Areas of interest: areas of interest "Sinopec Bulong Gas Station"
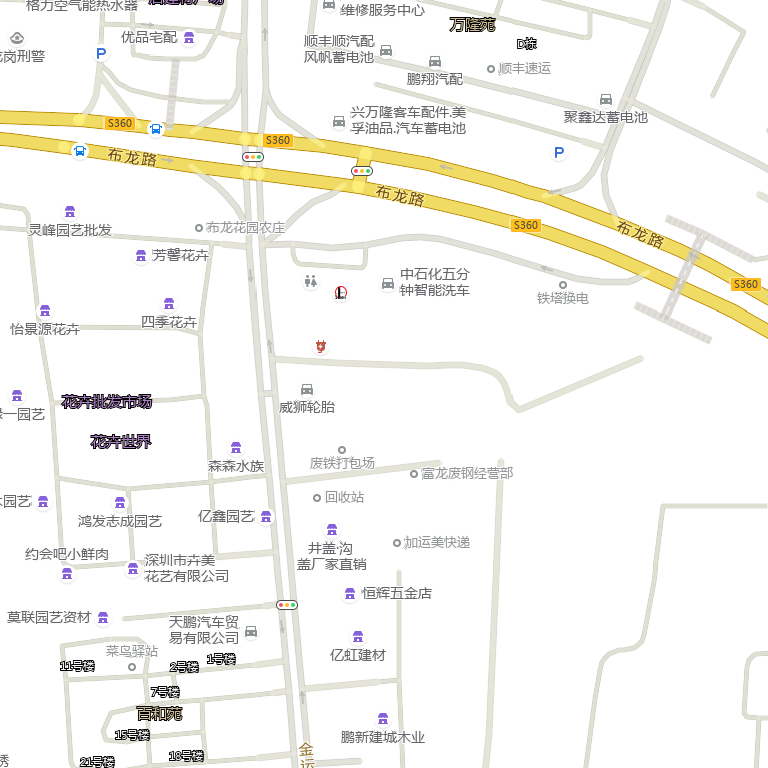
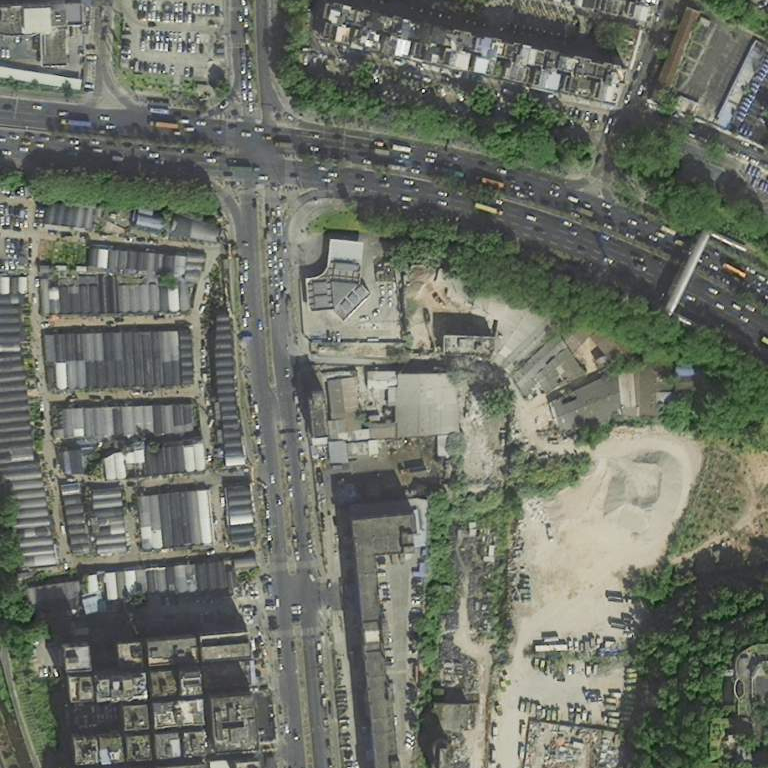